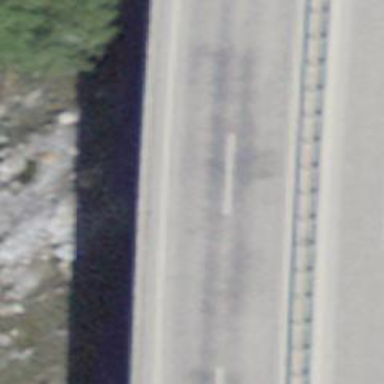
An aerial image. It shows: Asphalt bridge on motorway.